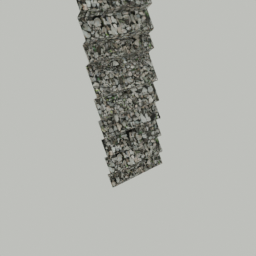
Label: architecture